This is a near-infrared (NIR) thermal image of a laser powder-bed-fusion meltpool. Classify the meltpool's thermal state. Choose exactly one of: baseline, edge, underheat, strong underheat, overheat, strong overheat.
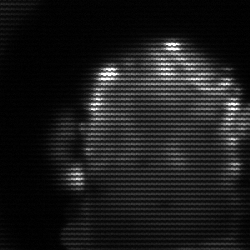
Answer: baseline